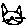
Label: cat